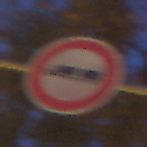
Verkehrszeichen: VerbotLastkraftwagenMitAnhaenger
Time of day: Night
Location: Outdoor (Urban)
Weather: Clear
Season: NotSpecified
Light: Artificial